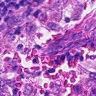
Metastatic tissue present: no